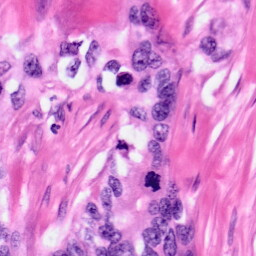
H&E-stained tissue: Pancreatic